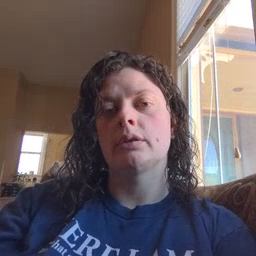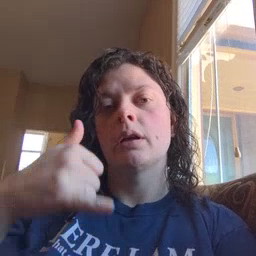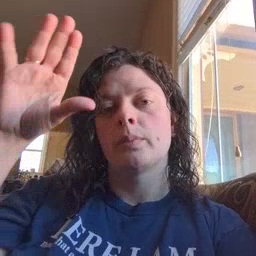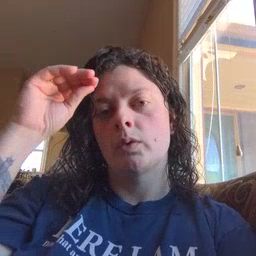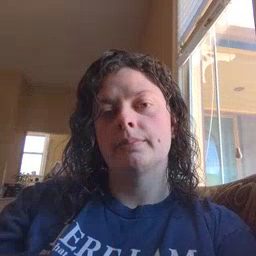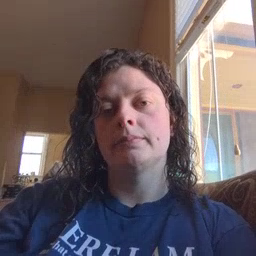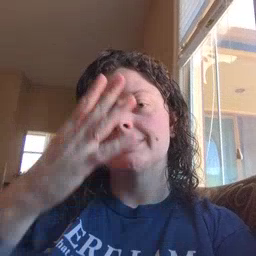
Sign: cowboy